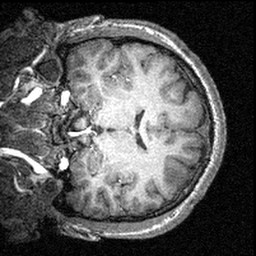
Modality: T1w
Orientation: coronal
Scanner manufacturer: siemens
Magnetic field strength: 3 T
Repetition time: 1.57 s
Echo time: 0.00304 s